Field crop: tomato
Growth stage: 2
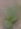
Species: solanum